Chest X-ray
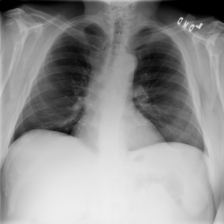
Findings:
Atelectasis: positive
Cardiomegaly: negative
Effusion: negative
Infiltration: negative
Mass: negative
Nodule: negative
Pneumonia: negative
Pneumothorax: negative
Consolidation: negative
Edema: negative
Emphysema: negative
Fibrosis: negative
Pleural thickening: negative
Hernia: negative